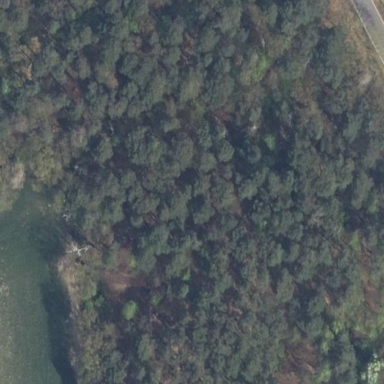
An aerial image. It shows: Forest area.